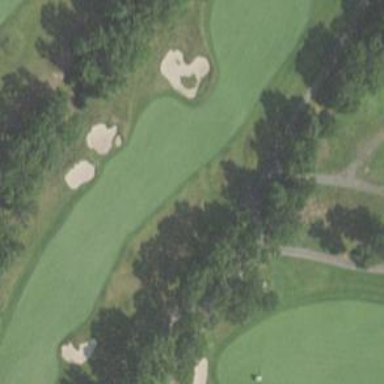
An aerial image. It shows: View of golf hole.